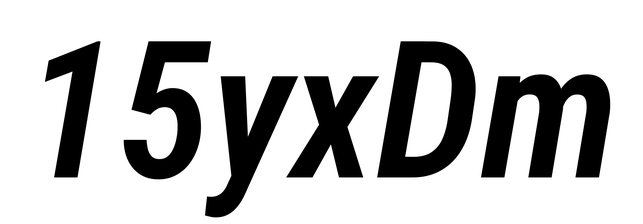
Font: Roboto-Italic_Condensed_SemiBold_Italic